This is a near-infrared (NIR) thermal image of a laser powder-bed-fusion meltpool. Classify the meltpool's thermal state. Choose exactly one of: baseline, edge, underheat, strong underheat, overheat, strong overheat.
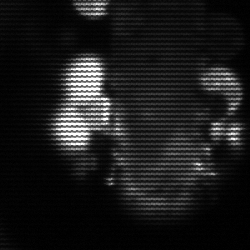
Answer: strong underheat